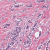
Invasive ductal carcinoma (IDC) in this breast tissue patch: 1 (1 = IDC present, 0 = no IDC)